Question: I tried alot n explored alot but didnt got anything so i m asking here .
I m making an app in which users can create new events.
In that app any of the users can create an event . i m using parse.com for backend coding . I saved all data entered by user such as Event name discription in a parse object .
Now i m using facebook like new feed in my homepage which takes data from .json file that i have uploaded in server .
What i want to do is i want to update data in .json file in my server dynamically as soon as user fill up the form to create event .

Also i wanted to ask if i can upload that .json file in parse.com ??
This is my .json file - <URL>
Any Type of help will be appreciated .
Please help.
Thanks.
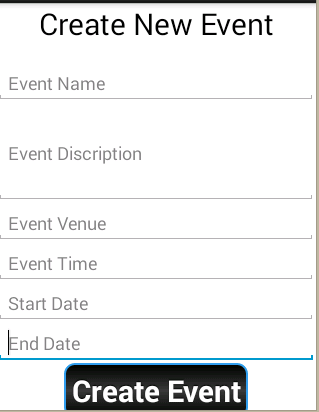
Answer: I just know that you have to use php for that and better setup your own server .
This que has been answered already here <URL>
Hope it helps you
Thanks